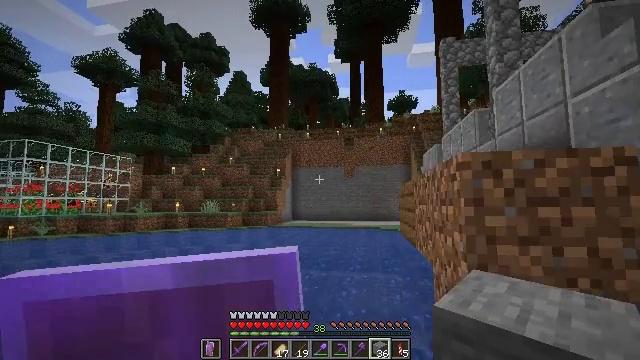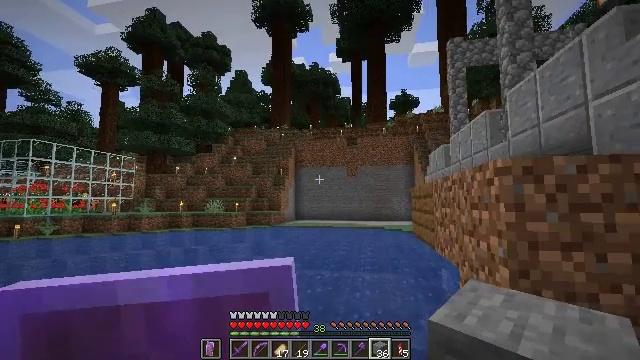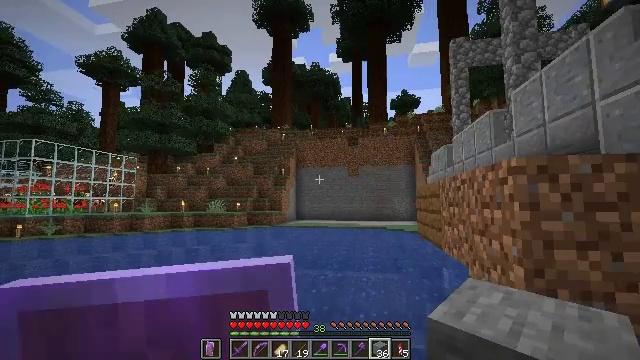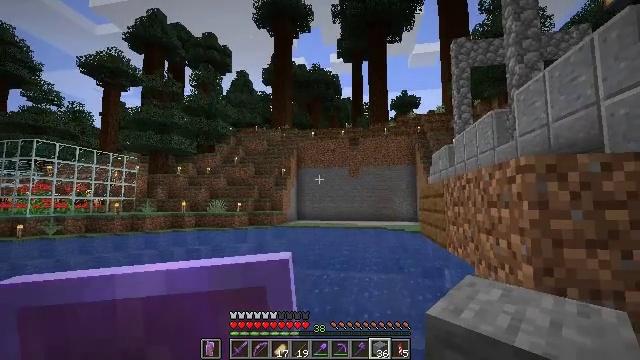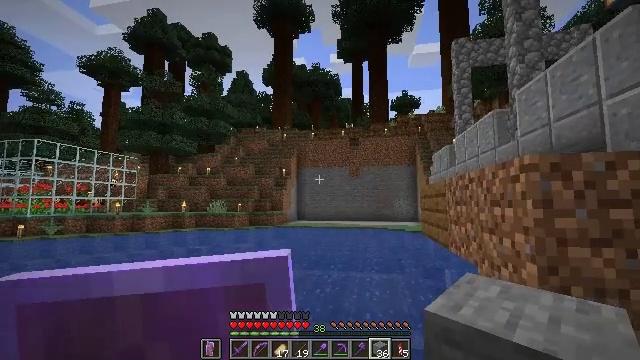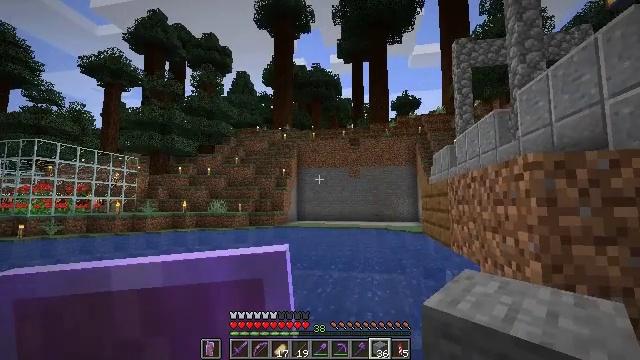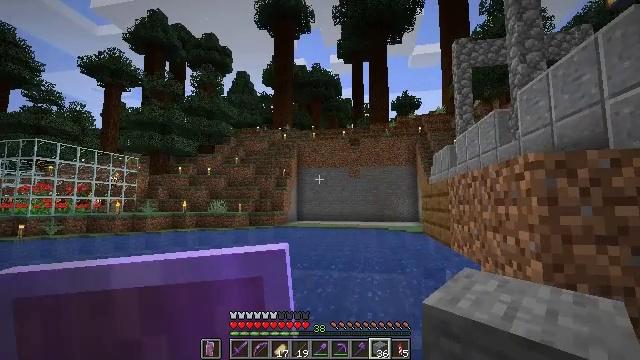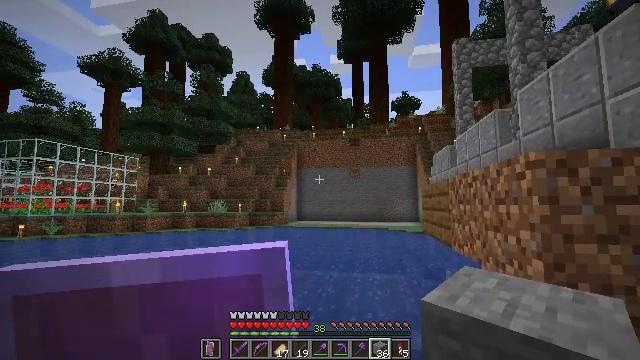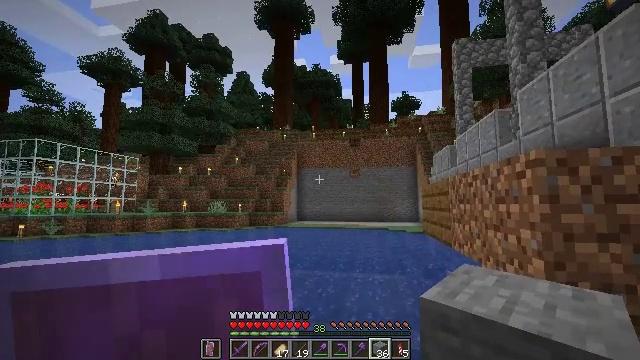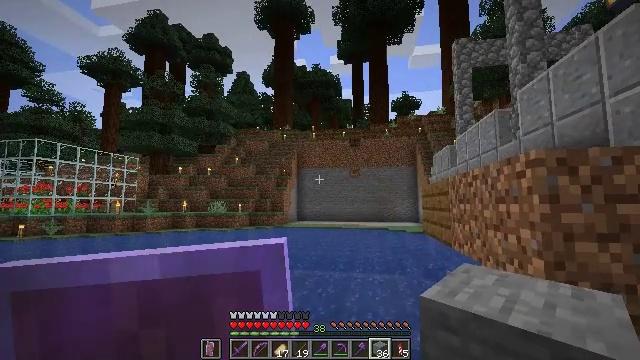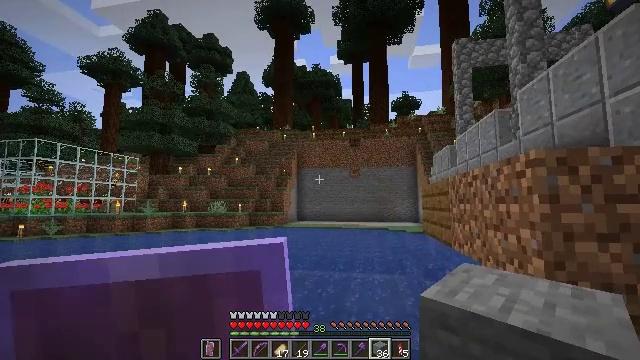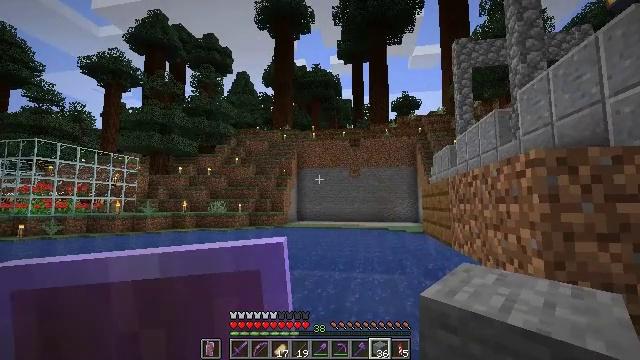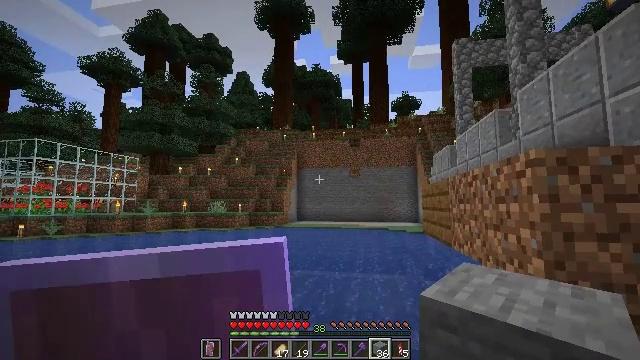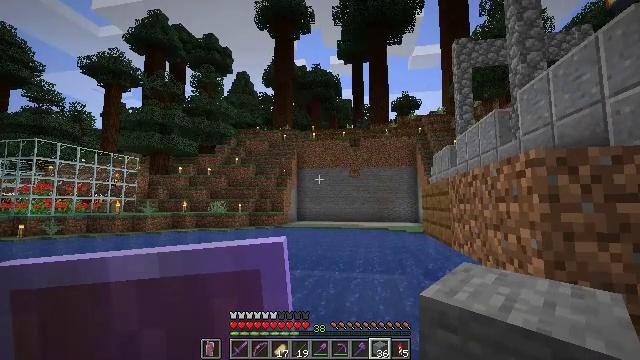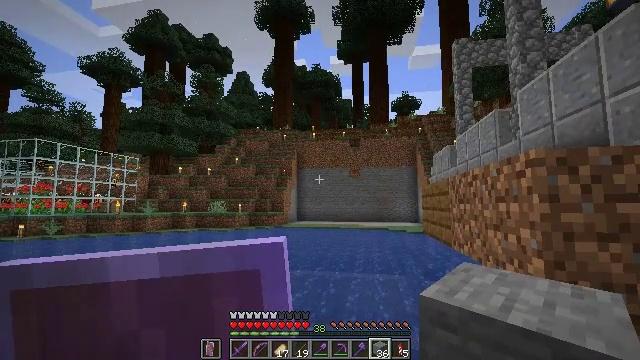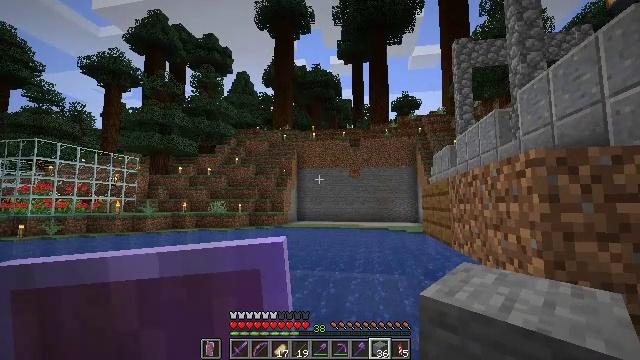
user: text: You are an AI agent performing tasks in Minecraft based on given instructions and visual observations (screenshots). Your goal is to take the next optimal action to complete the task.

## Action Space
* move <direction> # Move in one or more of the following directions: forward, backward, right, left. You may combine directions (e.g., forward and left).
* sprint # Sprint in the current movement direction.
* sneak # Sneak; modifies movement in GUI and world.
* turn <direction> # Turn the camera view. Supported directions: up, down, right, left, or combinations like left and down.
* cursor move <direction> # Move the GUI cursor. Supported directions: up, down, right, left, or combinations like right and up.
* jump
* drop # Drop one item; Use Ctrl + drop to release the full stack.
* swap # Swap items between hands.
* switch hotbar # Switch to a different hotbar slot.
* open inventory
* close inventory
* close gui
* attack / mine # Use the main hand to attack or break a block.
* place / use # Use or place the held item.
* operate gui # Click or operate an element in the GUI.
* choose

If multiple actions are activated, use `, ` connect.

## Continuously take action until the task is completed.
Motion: motion action
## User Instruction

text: Open the crafting table to create polished blackstone bricks.
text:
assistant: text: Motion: move left
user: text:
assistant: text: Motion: no_op
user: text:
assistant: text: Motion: no_op
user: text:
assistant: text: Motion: no_op
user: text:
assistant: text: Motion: no_op
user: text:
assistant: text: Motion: no_op
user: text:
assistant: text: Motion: no_op
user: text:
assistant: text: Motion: no_op
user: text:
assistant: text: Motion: no_op
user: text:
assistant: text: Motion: no_op
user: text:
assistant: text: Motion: no_op
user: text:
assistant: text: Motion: no_op
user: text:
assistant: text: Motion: no_op
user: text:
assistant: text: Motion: no_op
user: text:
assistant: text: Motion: no_op
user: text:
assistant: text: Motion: no_op
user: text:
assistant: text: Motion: no_op
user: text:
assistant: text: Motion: no_op
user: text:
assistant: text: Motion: no_op
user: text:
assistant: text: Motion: no_op
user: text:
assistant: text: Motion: no_op
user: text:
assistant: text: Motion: no_op
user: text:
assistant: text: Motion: no_op
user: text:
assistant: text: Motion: no_op
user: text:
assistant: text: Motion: no_op
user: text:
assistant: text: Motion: no_op
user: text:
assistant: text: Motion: no_op
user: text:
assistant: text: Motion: no_op
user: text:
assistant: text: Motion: no_op
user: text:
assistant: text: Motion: no_op